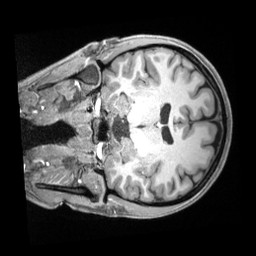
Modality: T1w
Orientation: coronal
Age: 25
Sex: female
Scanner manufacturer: siemens
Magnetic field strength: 3 T
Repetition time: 2.4 s
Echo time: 0.00226 s